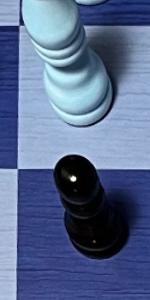
Label: Pawn_Black